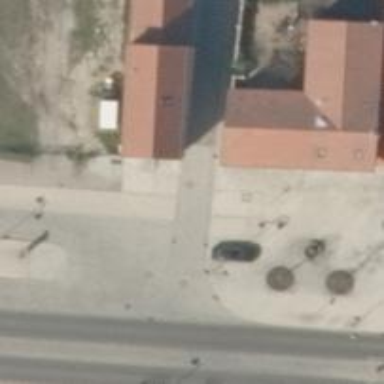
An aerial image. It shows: Building that houses restaurant.